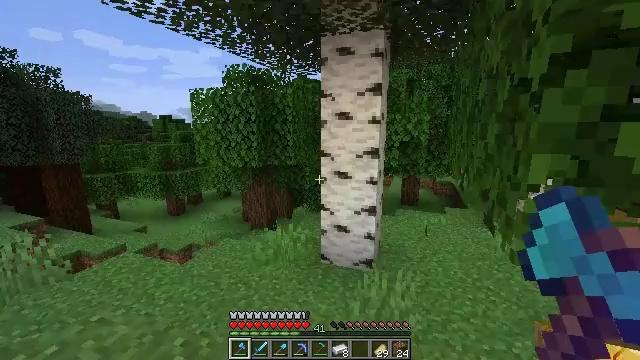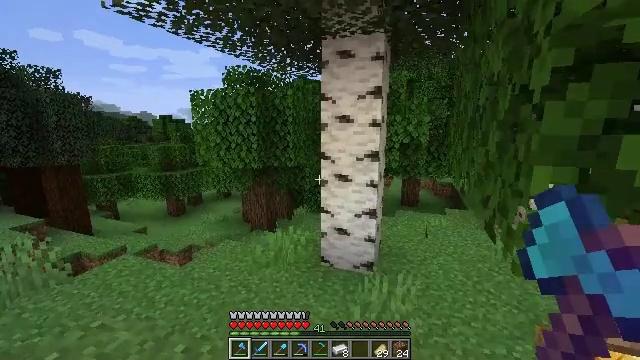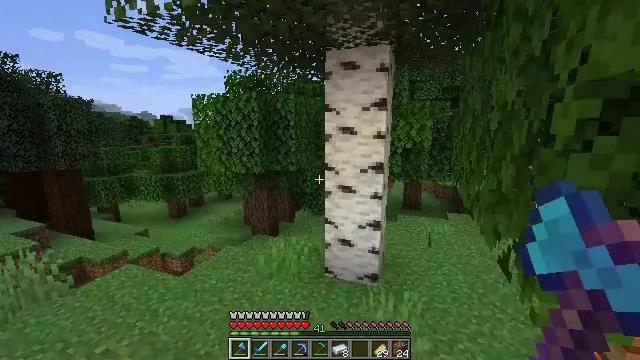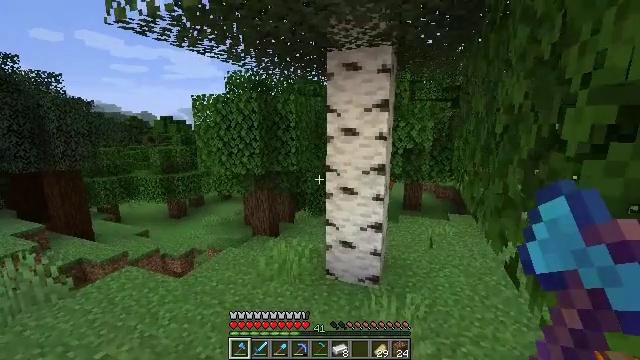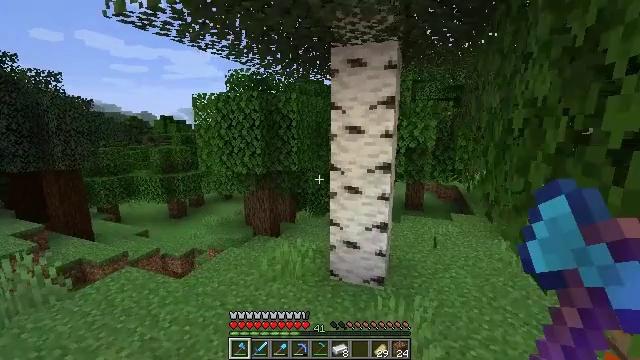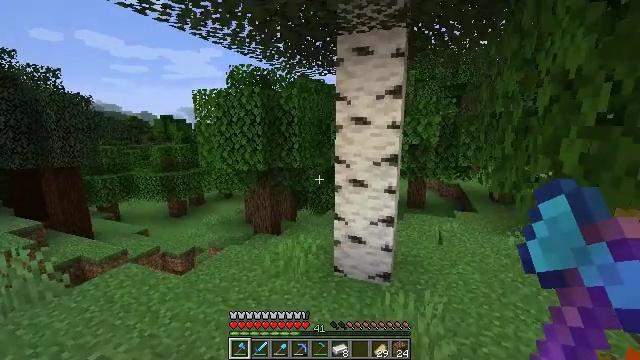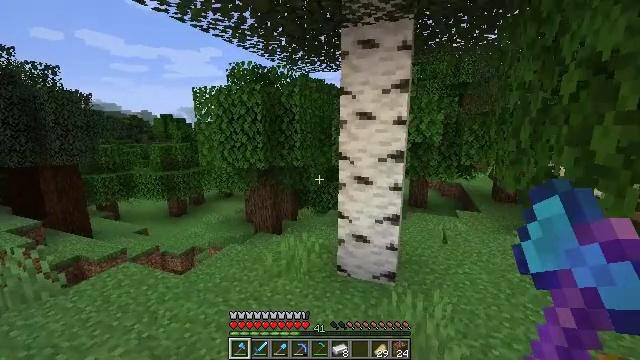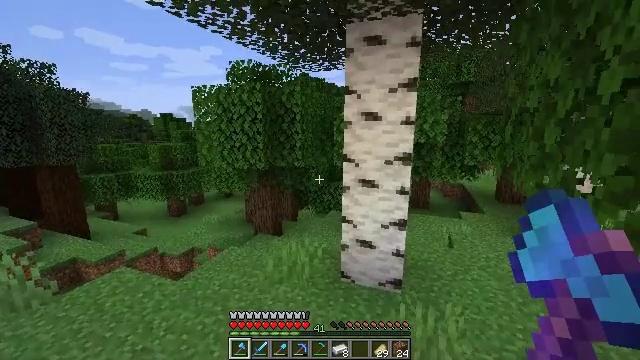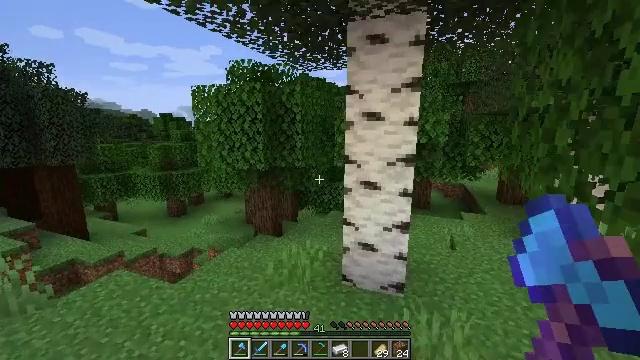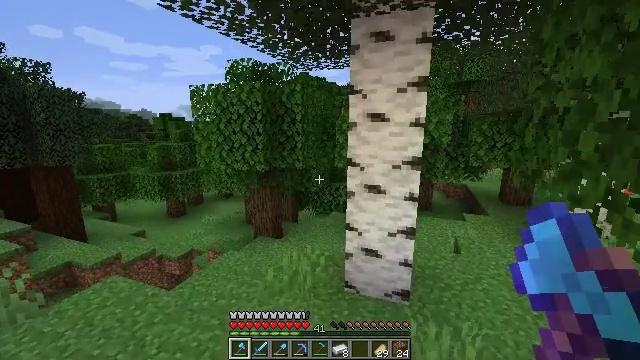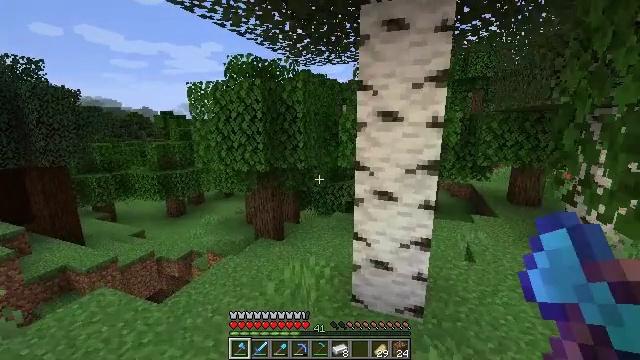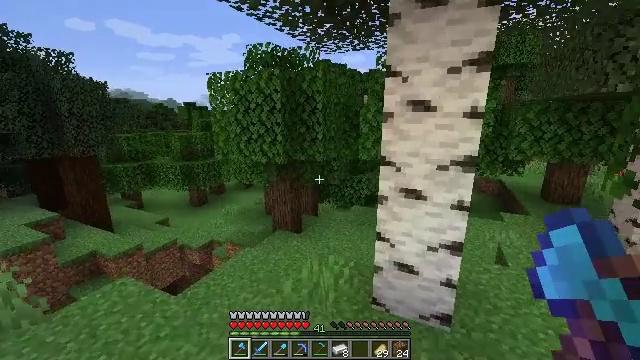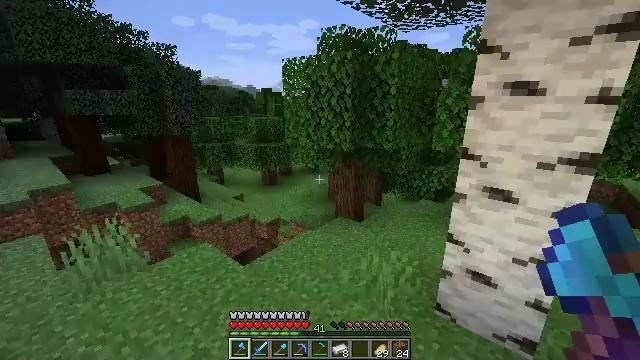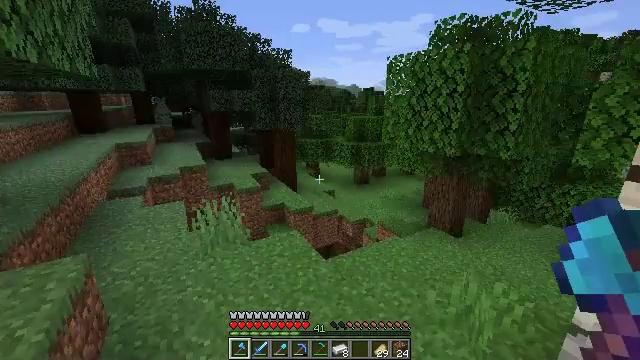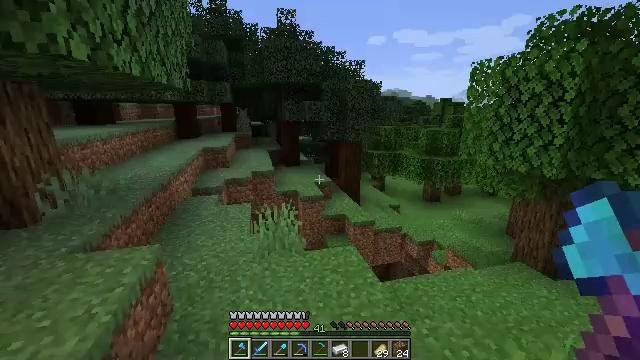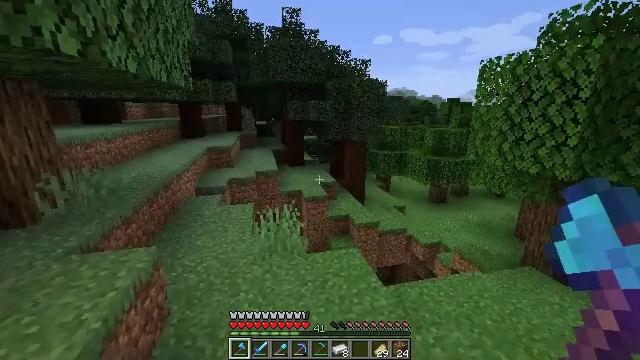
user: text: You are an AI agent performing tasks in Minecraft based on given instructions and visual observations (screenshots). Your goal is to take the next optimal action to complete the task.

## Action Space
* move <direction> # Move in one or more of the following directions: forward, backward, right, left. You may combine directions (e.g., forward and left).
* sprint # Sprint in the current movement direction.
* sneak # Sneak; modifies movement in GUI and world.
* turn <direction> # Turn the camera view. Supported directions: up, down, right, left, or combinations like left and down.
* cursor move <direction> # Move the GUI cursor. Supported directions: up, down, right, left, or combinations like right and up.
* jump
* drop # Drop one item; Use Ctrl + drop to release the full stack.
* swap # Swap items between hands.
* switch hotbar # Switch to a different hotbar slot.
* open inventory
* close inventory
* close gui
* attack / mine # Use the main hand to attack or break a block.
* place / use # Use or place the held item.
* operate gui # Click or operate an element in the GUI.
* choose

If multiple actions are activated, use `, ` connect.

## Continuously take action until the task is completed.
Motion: motion action
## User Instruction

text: Harvest sweet berries by mining the bush.
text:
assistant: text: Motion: move forward, jump
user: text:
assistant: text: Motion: move forward and move left, jump
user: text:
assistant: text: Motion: move forward and move left, jump
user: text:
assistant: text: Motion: move forward and move left, jump
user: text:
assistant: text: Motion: move forward and move left
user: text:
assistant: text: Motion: move forward
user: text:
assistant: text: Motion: move forward
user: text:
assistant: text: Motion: move forward
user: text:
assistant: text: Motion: move forward
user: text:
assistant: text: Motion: move forward
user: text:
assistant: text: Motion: move forward, turn left and down
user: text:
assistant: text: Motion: move forward, turn left and down
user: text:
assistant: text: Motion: move forward, turn left
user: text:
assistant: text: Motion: move forward, turn left and up
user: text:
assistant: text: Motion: turn left
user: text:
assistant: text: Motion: no_op
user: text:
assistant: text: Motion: no_op
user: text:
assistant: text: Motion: move right
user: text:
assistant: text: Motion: move right
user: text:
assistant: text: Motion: move right
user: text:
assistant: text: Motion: no_op
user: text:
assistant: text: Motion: no_op
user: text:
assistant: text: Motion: no_op
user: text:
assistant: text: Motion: no_op
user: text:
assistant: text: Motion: no_op
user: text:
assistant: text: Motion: turn right
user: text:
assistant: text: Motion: turn right
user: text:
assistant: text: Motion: turn right
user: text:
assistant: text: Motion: turn right
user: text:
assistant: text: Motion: turn right